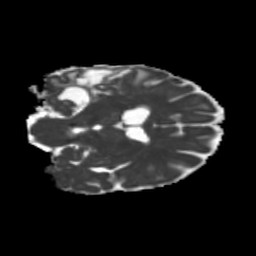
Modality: MD
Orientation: coronal
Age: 58
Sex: female
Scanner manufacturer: siemens
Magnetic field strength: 3 T
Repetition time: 5.25 s
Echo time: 0.08 s